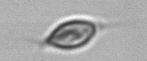
Label: Chrysochromulina